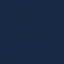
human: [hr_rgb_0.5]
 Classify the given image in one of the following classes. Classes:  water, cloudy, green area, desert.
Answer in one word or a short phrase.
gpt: water